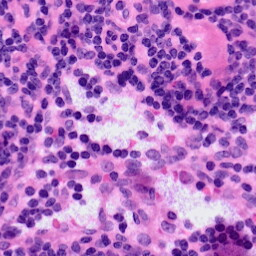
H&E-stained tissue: LymphNode